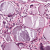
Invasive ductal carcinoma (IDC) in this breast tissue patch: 0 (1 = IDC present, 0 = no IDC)